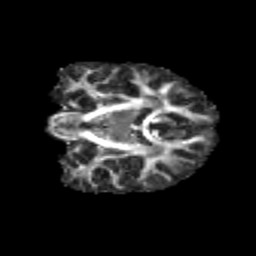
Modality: FA
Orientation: coronal
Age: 13
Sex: female
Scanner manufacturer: siemens
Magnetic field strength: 3 T
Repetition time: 3.8 s
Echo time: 0.07 s